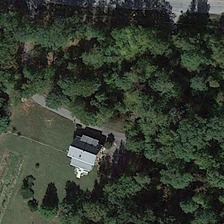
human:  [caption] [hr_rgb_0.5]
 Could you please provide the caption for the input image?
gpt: many green trees are around a building with a piece of meadow .

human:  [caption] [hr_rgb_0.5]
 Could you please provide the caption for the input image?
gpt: many green trees are around a building with a piece of meadow .

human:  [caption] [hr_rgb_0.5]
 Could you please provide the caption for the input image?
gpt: many green trees are around a building with a piece of meadow .

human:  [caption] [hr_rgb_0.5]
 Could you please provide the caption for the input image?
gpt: many green trees are around a building with a piece of meadow .

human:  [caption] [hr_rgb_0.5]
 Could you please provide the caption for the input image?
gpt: many green trees are around a building with a piece of meadow .